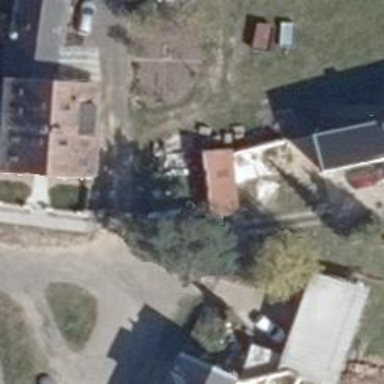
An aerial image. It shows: Driveway.